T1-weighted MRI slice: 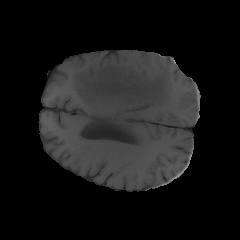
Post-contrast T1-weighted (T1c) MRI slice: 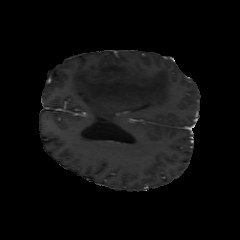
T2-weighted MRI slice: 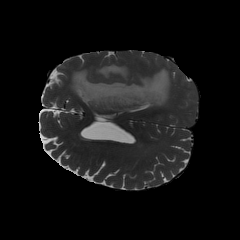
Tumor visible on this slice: yes